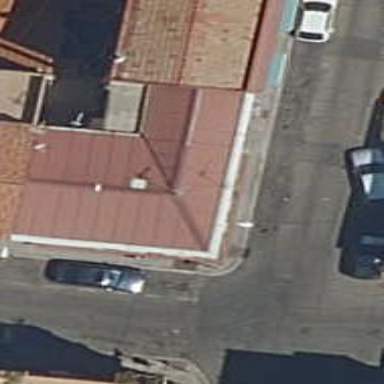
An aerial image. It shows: Cafe.